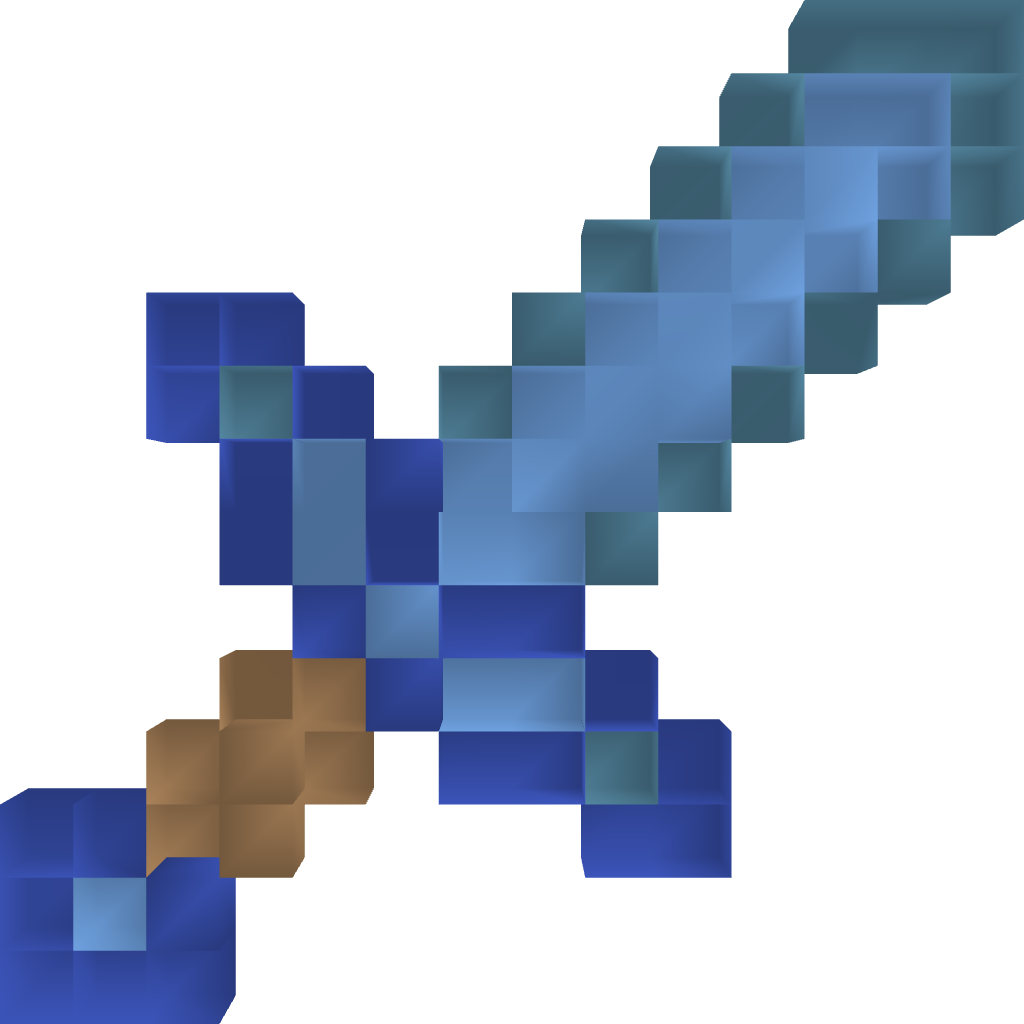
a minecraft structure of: Diamond Sword pixel art 14 block high